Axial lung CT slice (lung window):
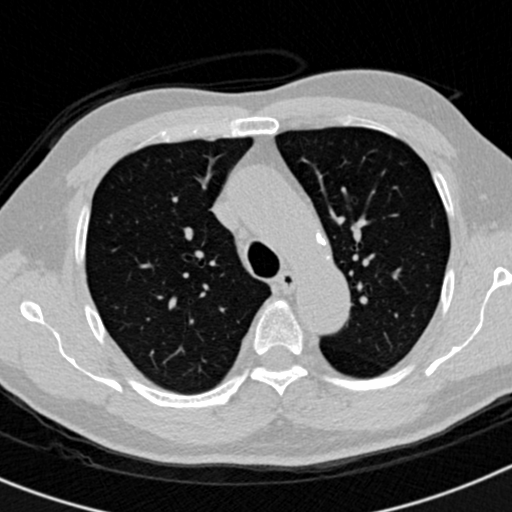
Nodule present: no